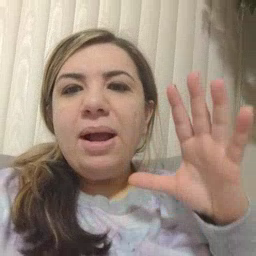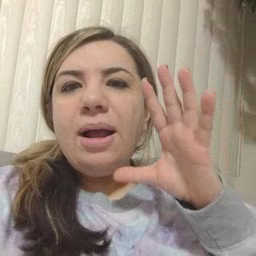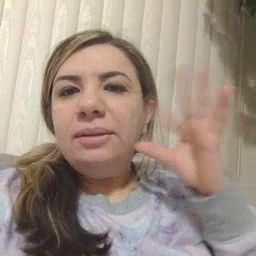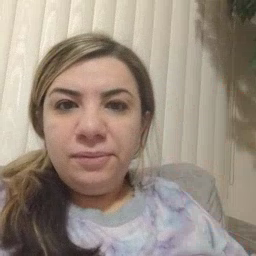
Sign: kitty